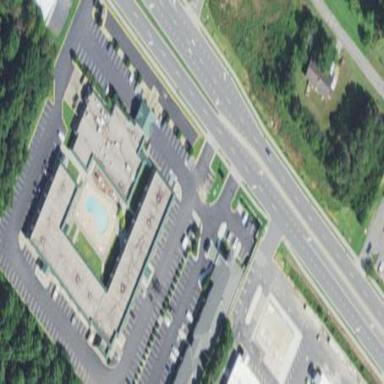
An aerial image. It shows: Hotel building.